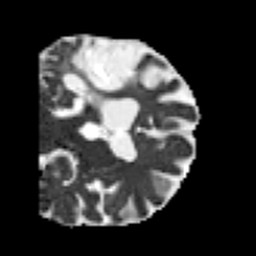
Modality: MD
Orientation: coronal
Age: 68
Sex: male
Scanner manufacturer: siemens
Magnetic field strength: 3 T
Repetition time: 7.3 s
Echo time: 0.087 s